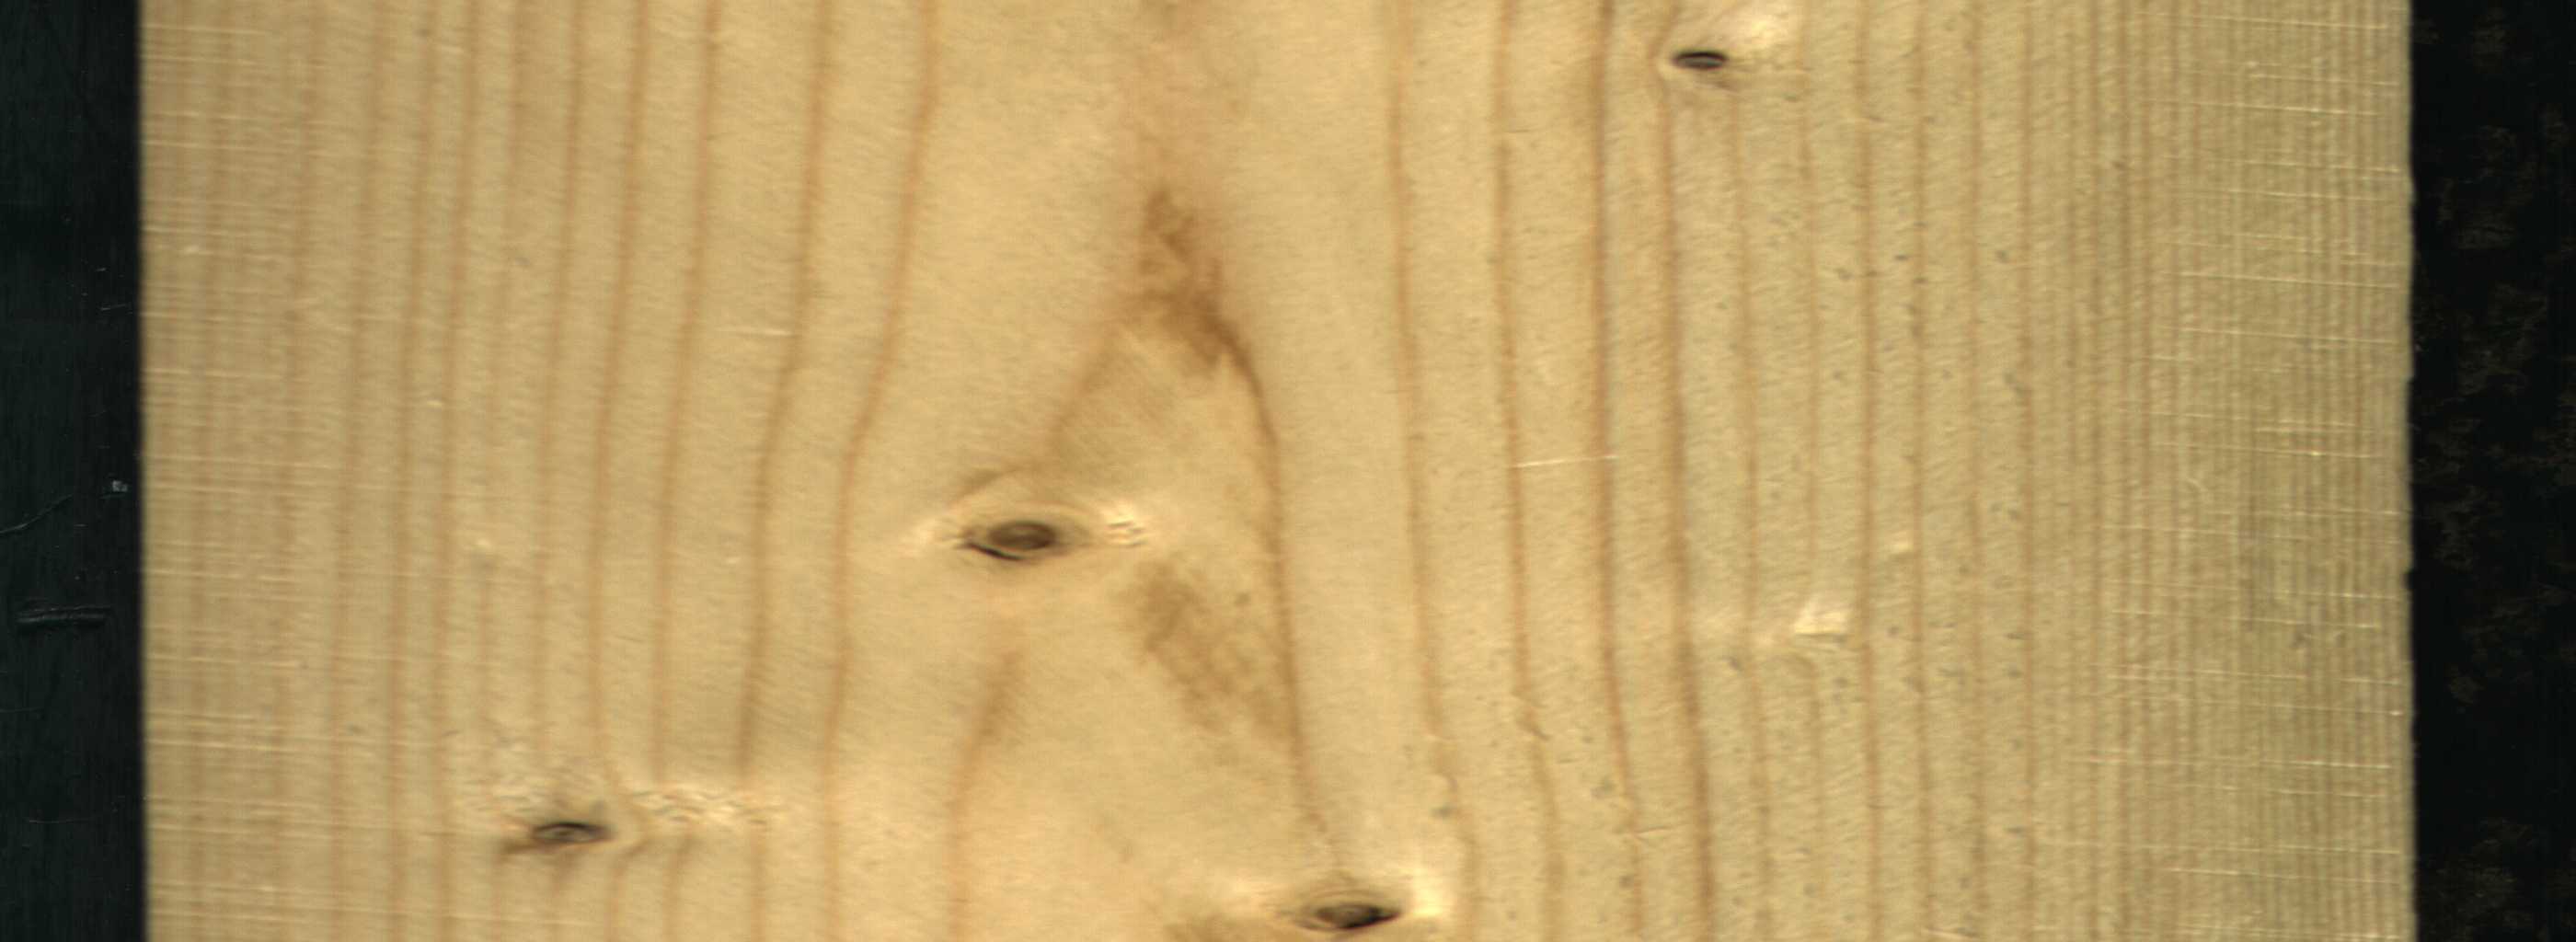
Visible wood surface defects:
Dead_Knot
Dead_Knot
Live_Knot
Live_Knot